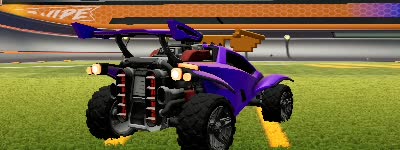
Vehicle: octane